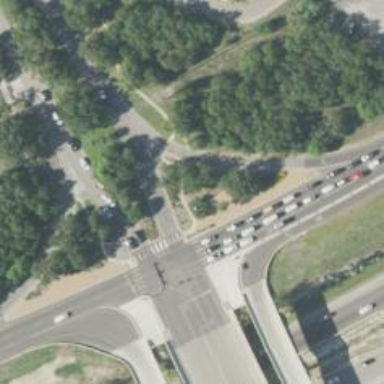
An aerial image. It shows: Secondary link road.